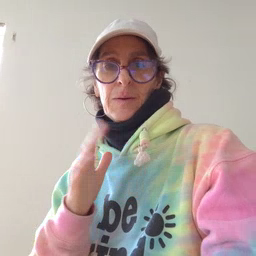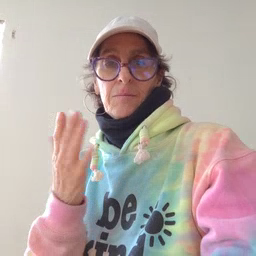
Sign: book